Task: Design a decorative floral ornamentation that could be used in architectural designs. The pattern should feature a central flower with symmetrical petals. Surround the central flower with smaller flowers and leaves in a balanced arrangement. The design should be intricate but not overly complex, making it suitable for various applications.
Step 397:
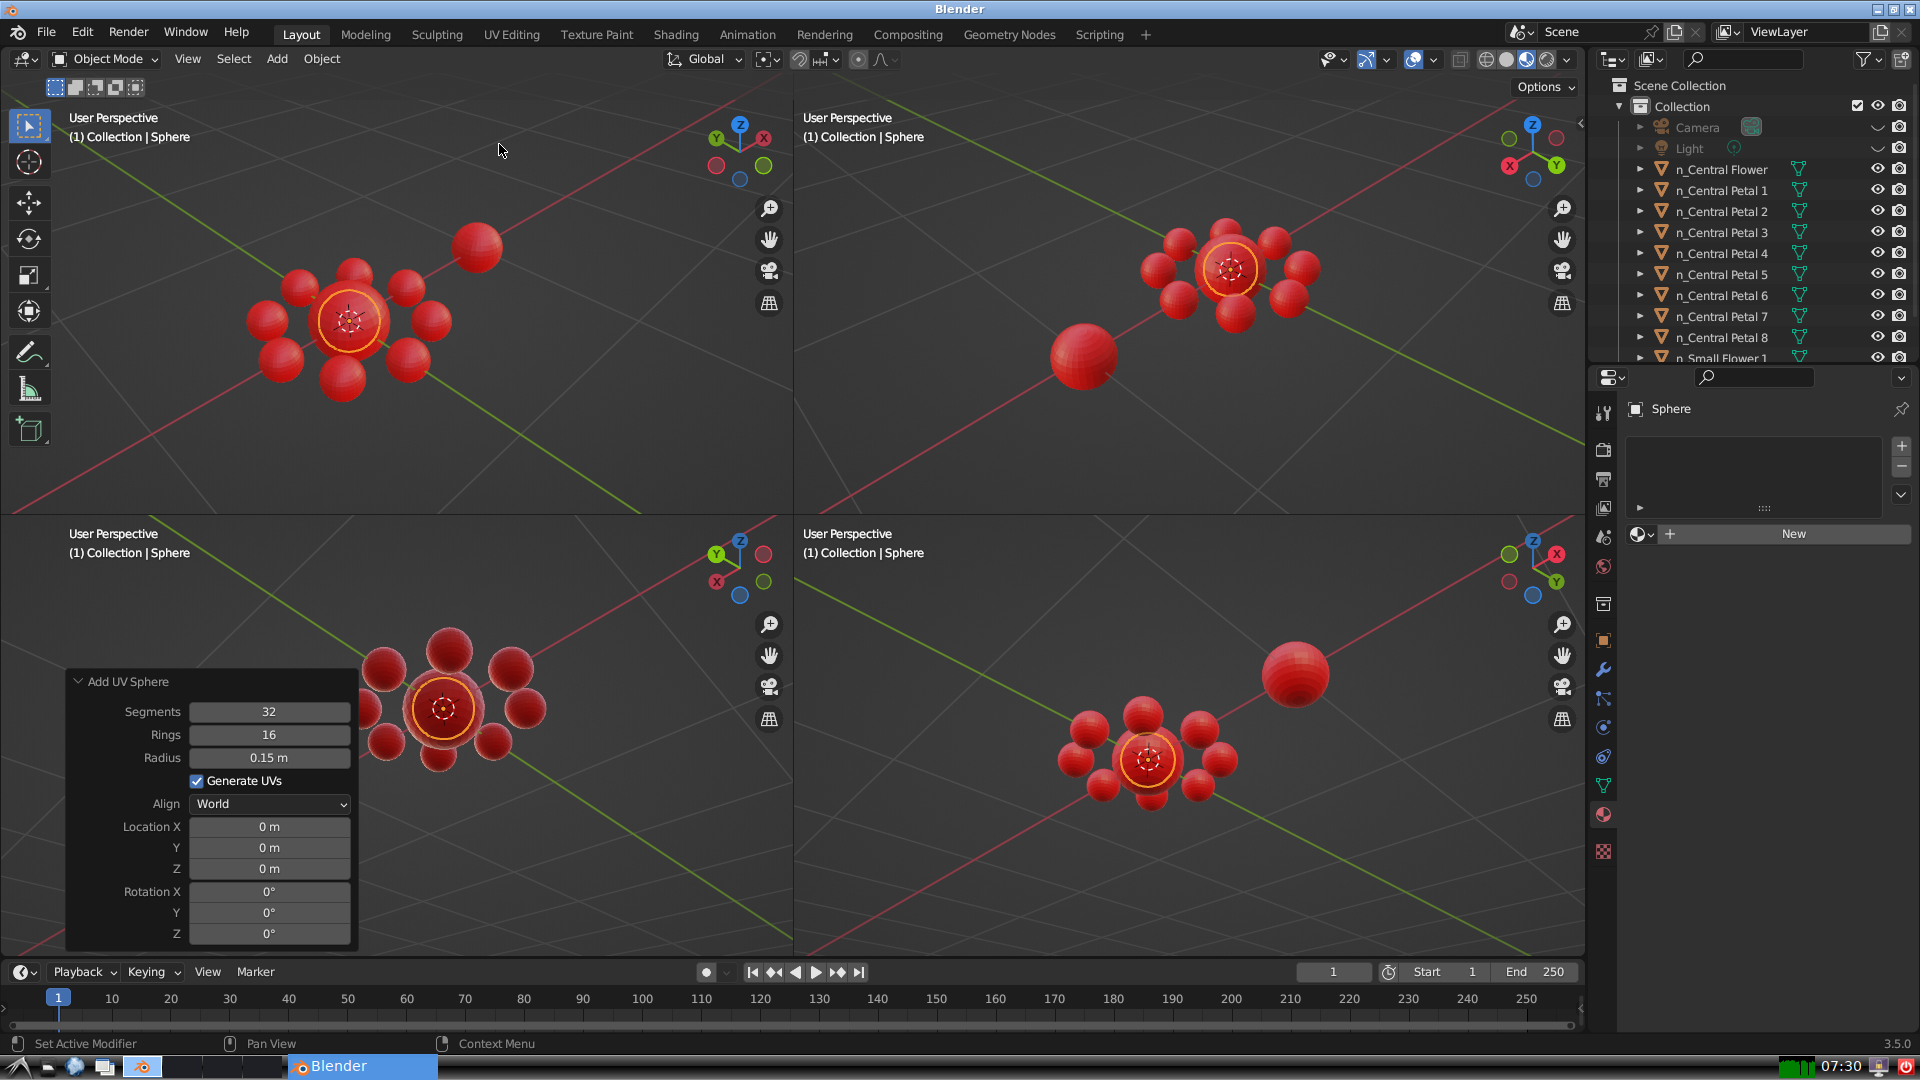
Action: {"mouse_move": [270, 758]}